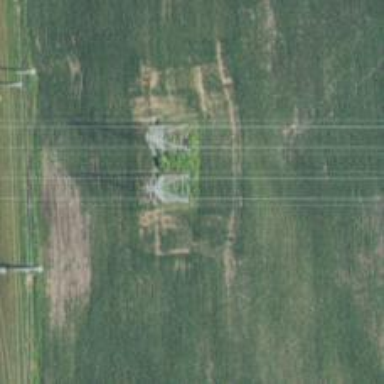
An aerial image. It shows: Power tower.